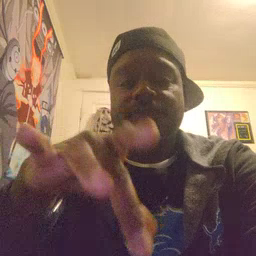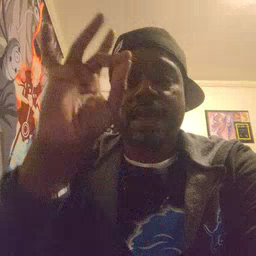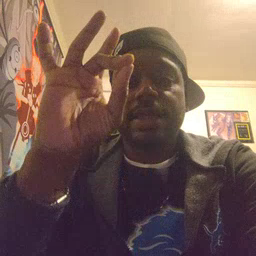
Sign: find